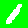
Digit: 1